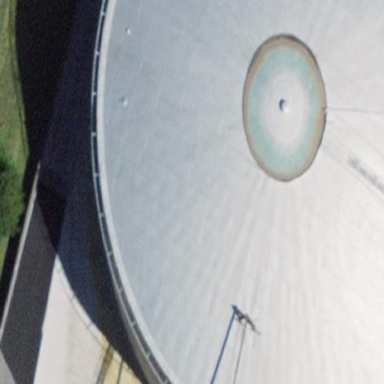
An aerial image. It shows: Storage tank that is man-made.